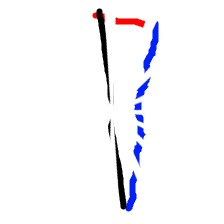
Shape: triangle